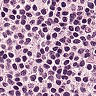
Metastatic tissue present: no